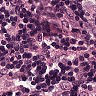
Metastatic tissue present: yes